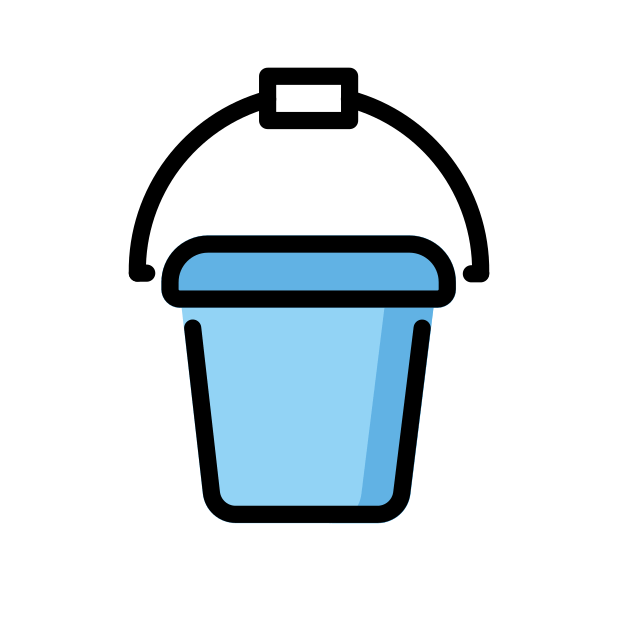
Emoji: 🪣
Name: bucket
Unicode: 0x1faa3